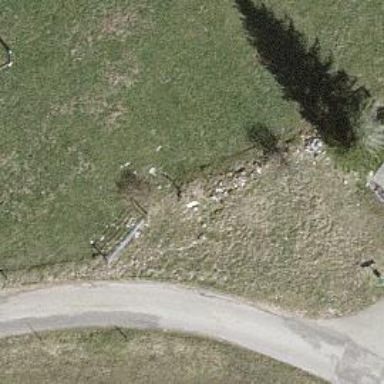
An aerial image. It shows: Wall made of dry stone.